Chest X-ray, PA view. Patient: 73 years old, sex F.
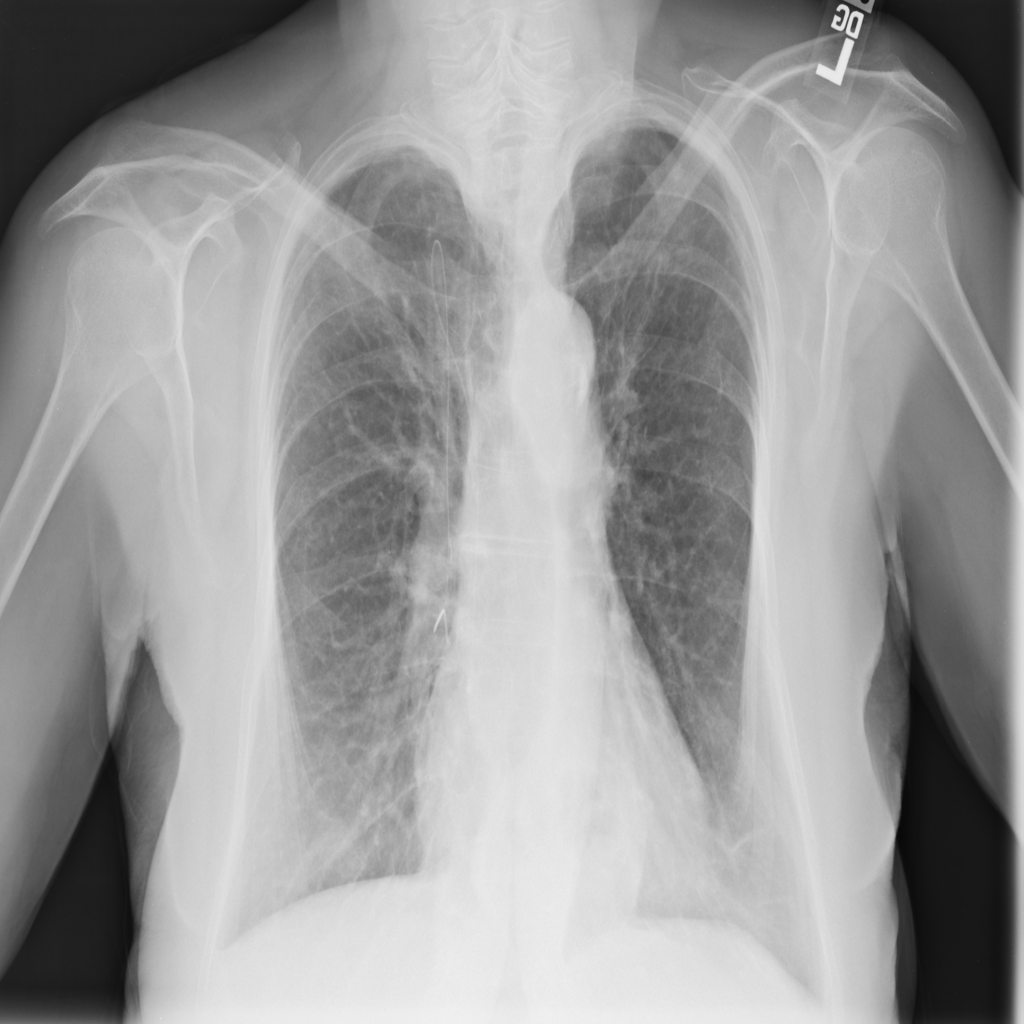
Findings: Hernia